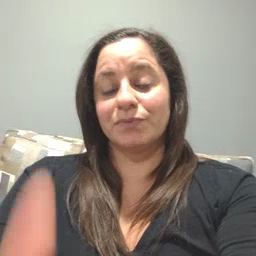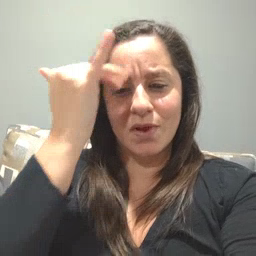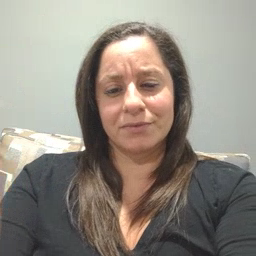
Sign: why